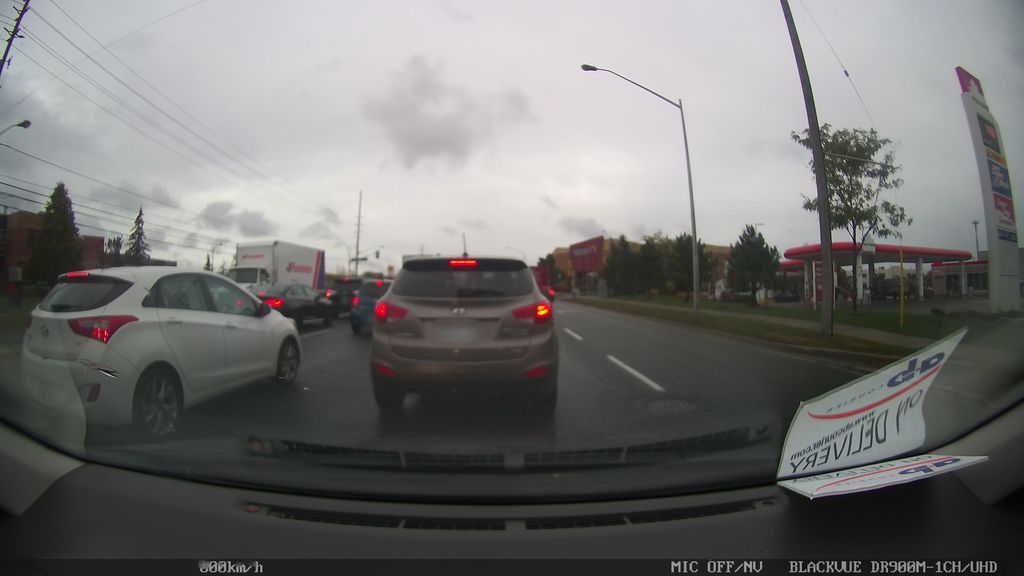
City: toronto